Question: I have a 'UITextView' in my View controller, added from the Interface Builder.
When I disable the "editable" option under "Behavior", some text gets cut from the text view, see screenshot.

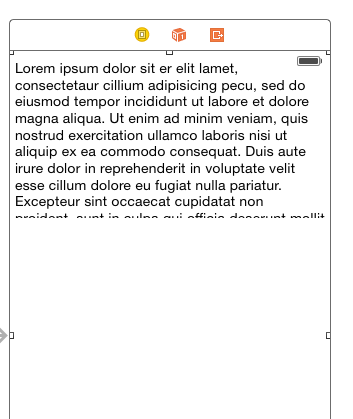
Answer: This is normal. It happens when you disable editable. However the entire text that you place in the uitextview will appear.